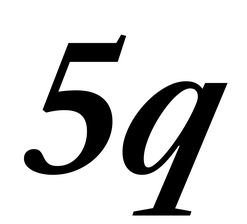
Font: LibreCaslonText-Italic_SemiBold_Italic